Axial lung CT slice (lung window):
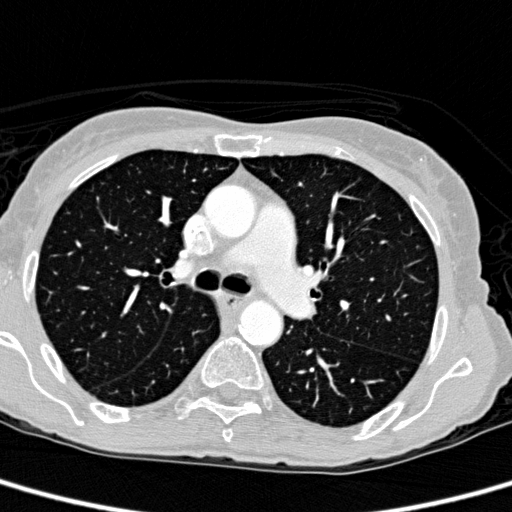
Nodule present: no